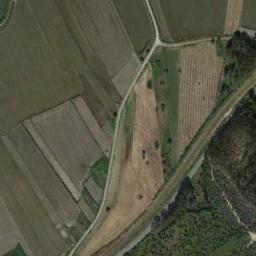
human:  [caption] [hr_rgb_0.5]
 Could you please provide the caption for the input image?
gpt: There are no crops on the terraces in the picture .

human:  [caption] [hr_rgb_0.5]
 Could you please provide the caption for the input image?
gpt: Many green plants are on the terrace .

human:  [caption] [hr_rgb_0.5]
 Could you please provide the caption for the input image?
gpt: The bare and green terrace is next to some trees .

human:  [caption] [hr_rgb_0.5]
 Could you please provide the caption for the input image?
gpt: There is a road next to a large patch of brown and green mixed terraces .

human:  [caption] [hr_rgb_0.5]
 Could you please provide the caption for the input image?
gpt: There are some green terraces of different sizes .